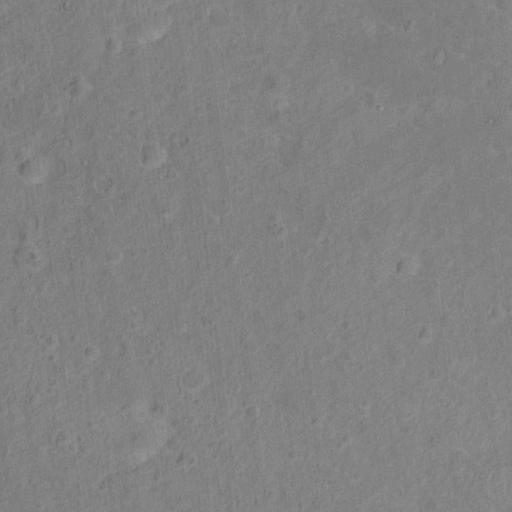
Classes present: Background